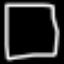
Label: square